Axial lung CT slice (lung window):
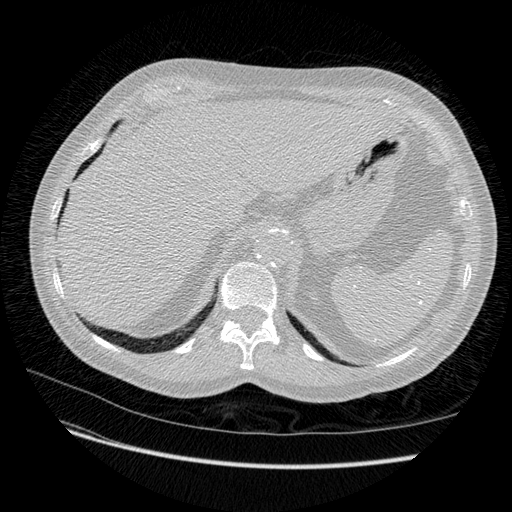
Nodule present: no